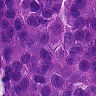
Metastatic tissue present: yes